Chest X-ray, PA view. Patient: 58 years old, sex M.
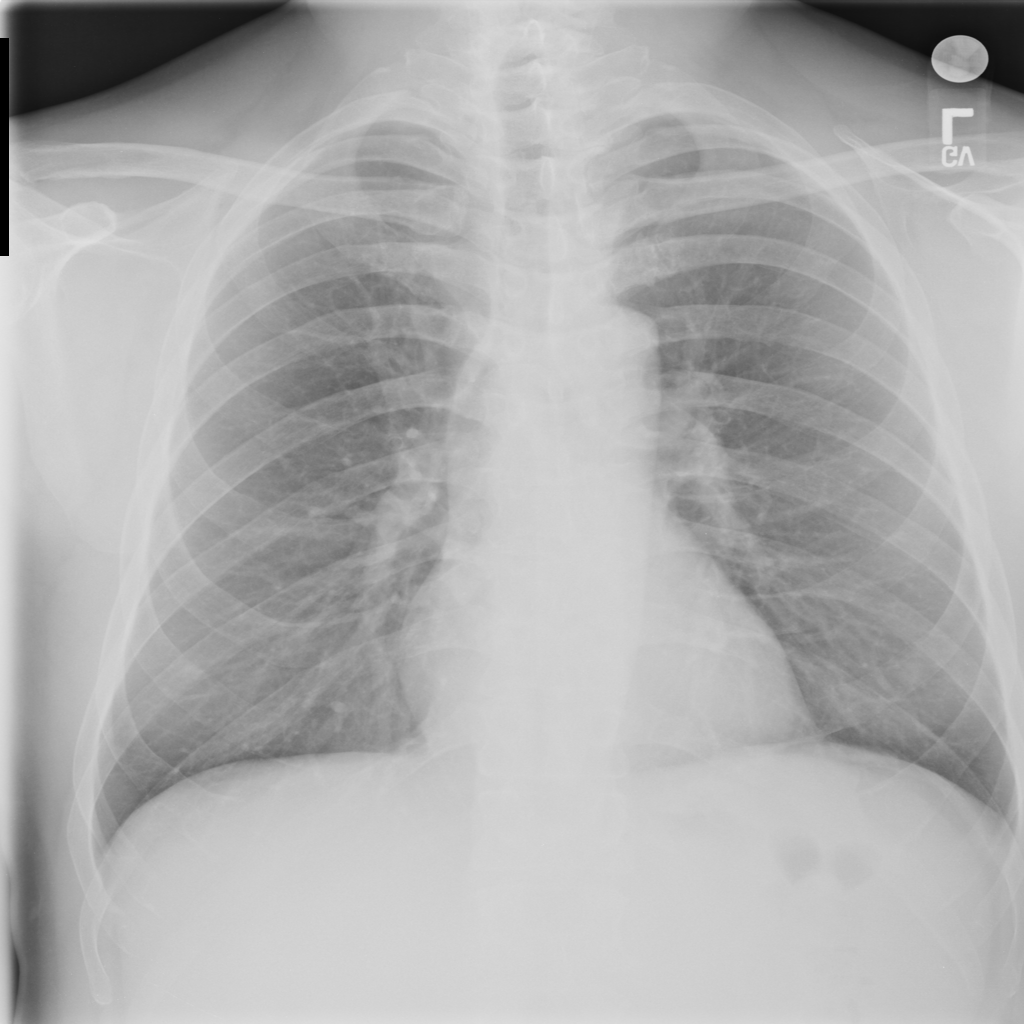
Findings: No Finding